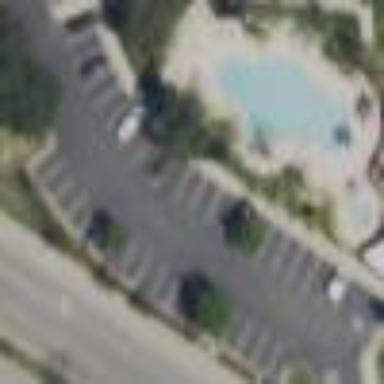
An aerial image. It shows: Parking area.